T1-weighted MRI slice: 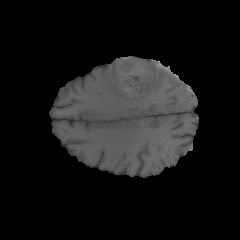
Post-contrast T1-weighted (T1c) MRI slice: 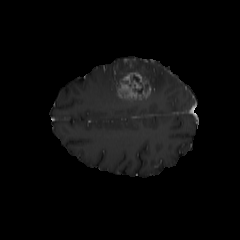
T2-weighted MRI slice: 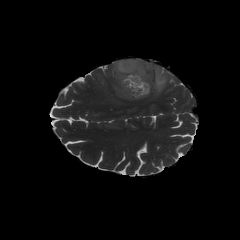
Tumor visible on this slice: yes